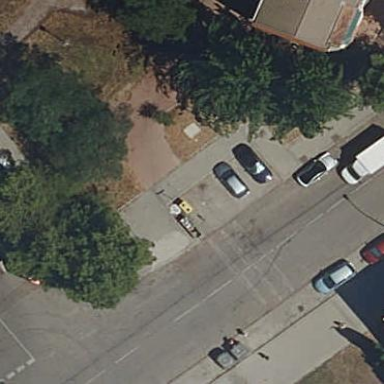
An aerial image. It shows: Parking area with surface.